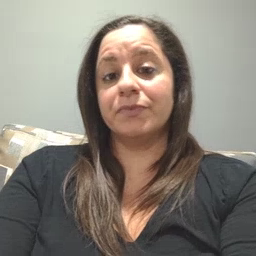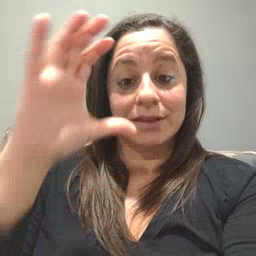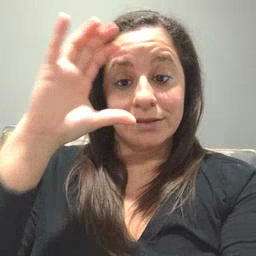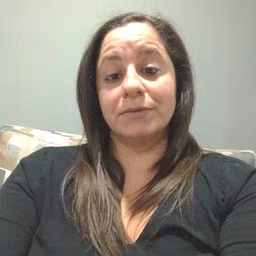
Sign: listen